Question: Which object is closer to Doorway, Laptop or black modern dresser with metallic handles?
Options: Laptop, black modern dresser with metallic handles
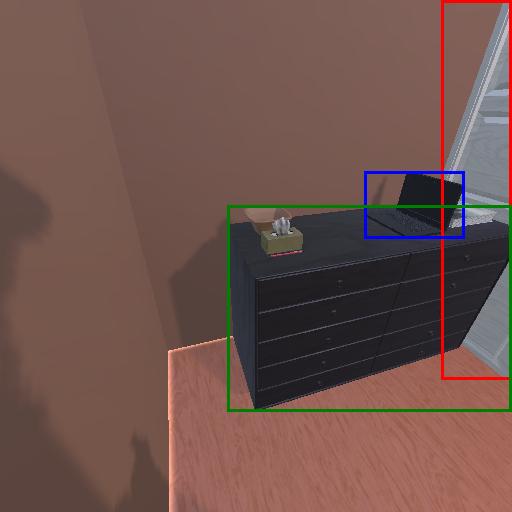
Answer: Laptop